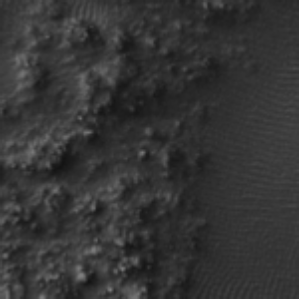
Label: frost